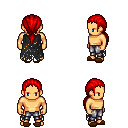
a pixel art fantasy rpg character, male body template, human, tanned skin, black tattered cape, metal pants, red ponytail hairstyle, brown slippers, four views (front, back, left, right), 2x2 character sprite sheet, small pixel art, hard edges, no anti-aliasing